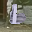
Label: 6